Interaction volume radius: 10 \u00c5
Interaction volume height: 10 \u00c5
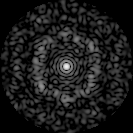
Disorder parameter: 0.7662